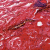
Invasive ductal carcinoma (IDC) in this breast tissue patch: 0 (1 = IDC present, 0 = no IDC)